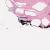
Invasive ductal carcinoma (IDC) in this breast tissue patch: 0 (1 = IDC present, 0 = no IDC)